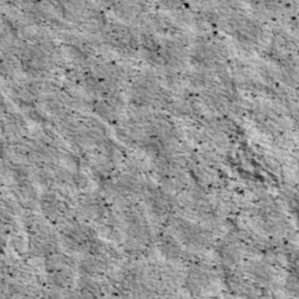
Label: non_frost